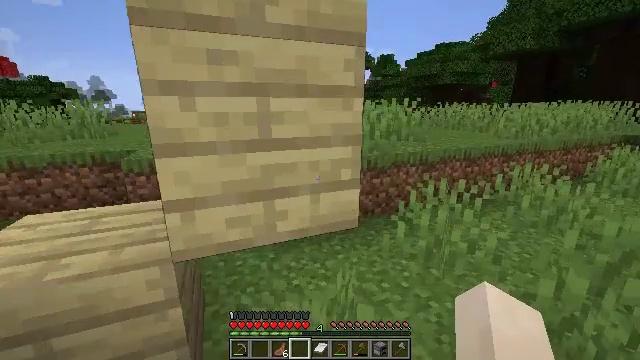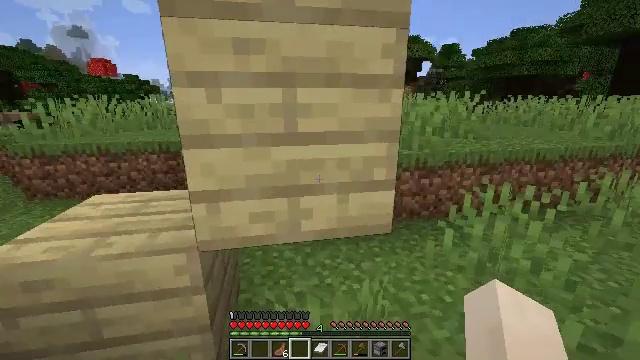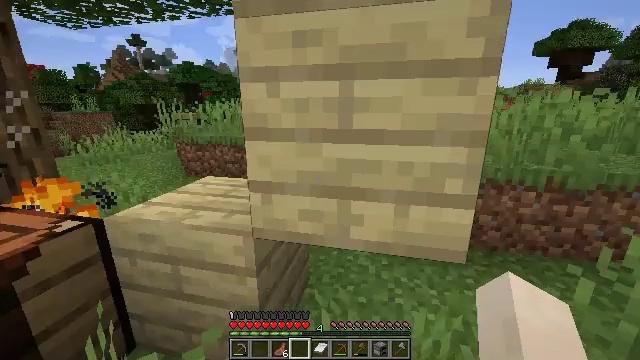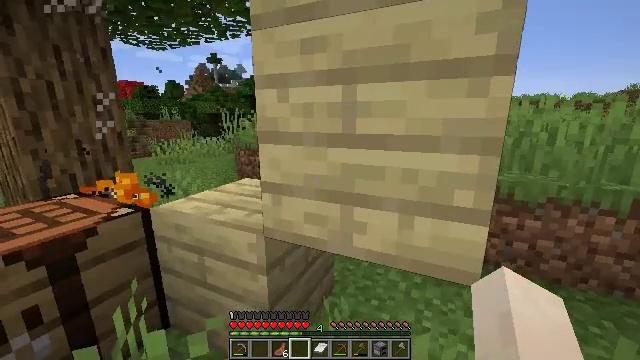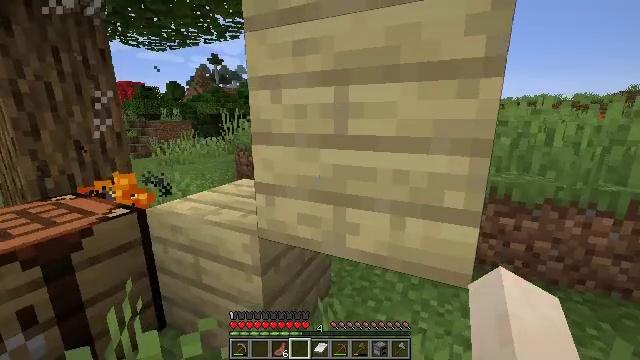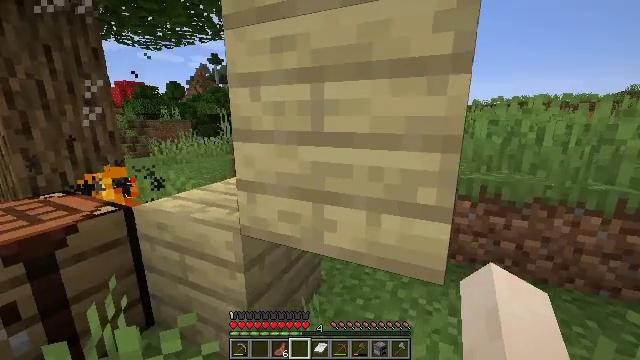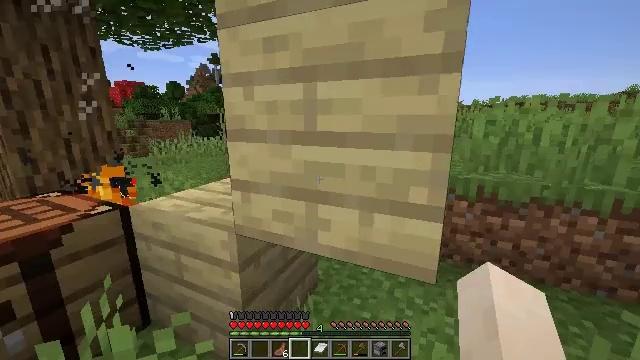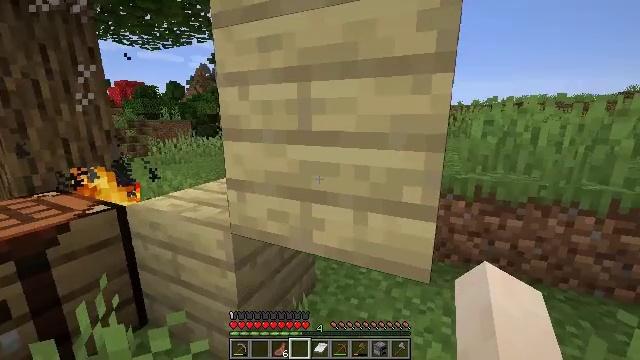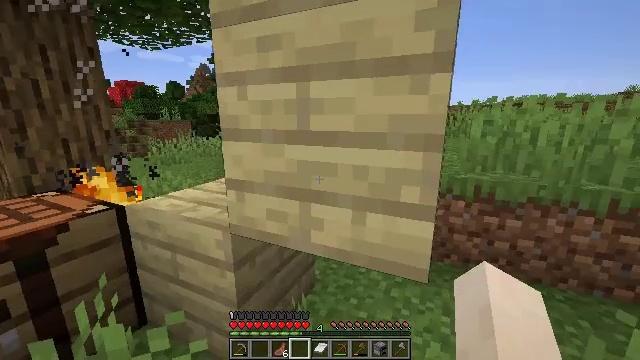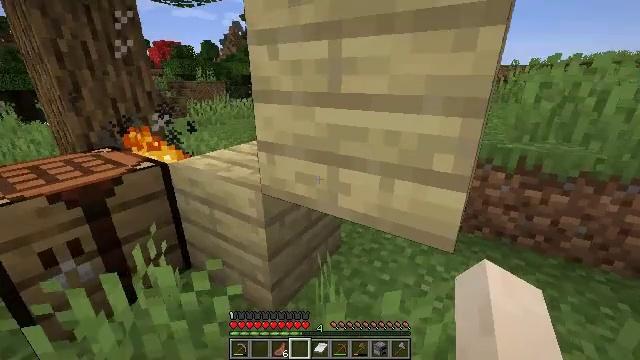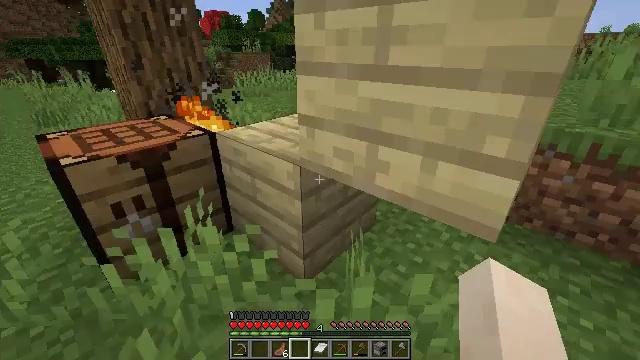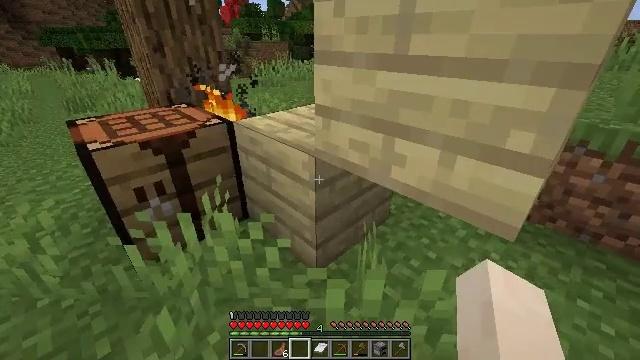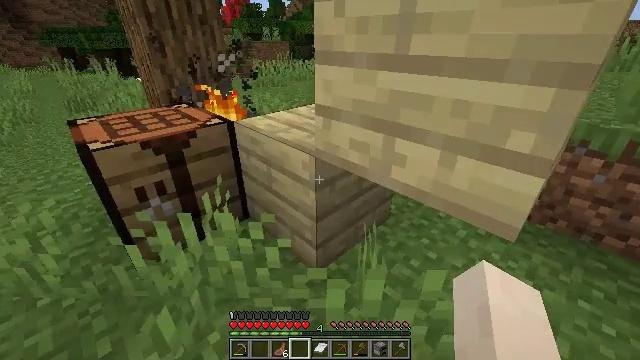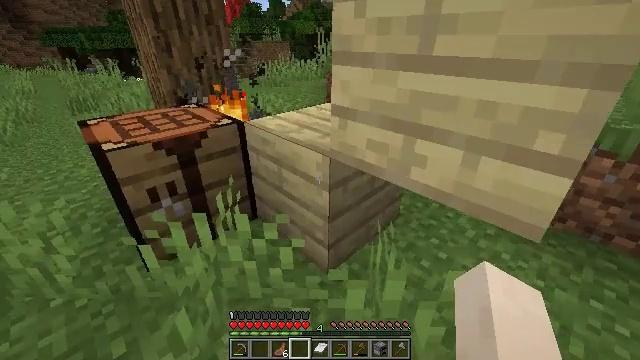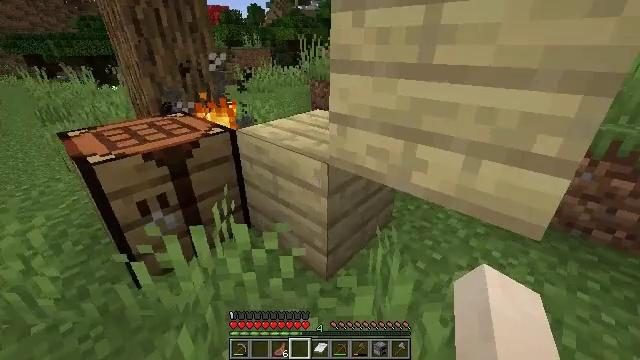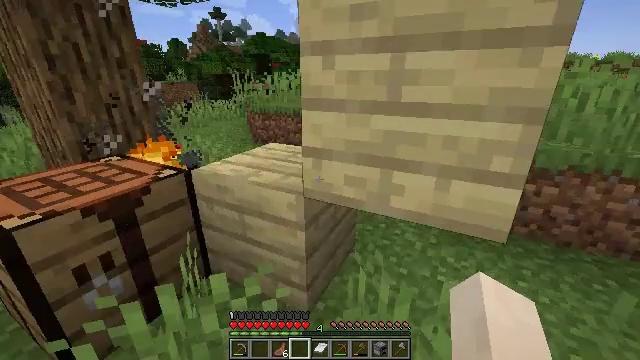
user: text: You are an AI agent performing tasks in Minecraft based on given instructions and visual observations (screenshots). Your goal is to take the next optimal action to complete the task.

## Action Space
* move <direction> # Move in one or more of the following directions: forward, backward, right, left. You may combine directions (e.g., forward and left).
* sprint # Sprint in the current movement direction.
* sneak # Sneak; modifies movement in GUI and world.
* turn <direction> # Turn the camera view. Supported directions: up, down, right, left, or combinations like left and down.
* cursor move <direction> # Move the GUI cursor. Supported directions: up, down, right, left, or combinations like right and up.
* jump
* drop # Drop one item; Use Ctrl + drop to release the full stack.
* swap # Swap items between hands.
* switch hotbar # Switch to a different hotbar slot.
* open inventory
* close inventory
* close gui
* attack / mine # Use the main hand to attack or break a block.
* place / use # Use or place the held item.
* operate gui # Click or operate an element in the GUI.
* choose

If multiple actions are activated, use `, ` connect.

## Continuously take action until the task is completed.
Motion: motion action
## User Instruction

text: Gather some birch planks.
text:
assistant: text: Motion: move forward and move right, turn left and down
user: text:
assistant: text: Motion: move right, turn left
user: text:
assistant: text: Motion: turn left and up
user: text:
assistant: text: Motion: no_op
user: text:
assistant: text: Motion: no_op
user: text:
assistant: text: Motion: no_op
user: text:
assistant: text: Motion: no_op
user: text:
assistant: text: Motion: no_op
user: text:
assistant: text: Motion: turn left and down
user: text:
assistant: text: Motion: turn left and down
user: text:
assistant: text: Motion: turn left and down
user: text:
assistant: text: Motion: no_op
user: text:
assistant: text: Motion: move left
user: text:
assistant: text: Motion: move left, turn right and up
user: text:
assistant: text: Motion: move left, turn right and up
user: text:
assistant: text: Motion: move forward and move left, turn right and up
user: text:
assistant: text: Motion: move forward, turn right and up
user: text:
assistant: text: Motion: no_op
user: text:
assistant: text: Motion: no_op
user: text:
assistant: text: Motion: turn left and down
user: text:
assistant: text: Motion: turn left and down
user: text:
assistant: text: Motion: turn left and down
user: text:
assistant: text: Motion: turn left and down
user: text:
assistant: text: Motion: turn left and down
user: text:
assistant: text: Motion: no_op
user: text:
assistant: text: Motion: turn left and down
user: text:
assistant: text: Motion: turn left and down
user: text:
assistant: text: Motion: no_op
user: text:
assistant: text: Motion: no_op
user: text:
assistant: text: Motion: no_op